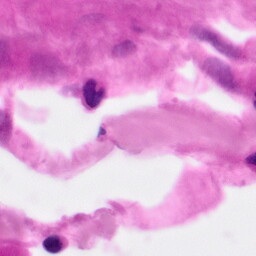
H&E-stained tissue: Pancreatic